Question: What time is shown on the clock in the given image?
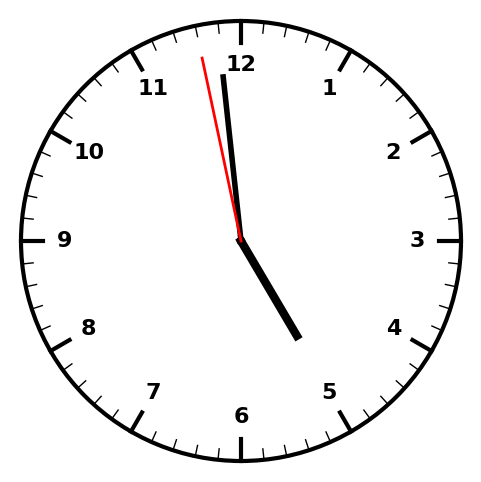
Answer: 04:58:58